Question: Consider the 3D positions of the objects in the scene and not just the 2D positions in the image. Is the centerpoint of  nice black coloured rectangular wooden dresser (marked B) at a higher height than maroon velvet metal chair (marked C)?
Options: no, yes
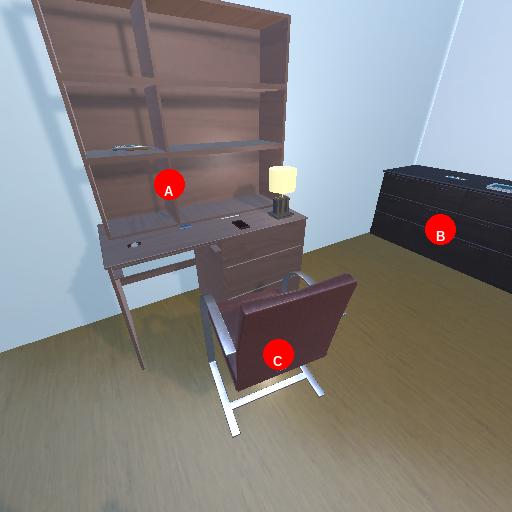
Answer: no